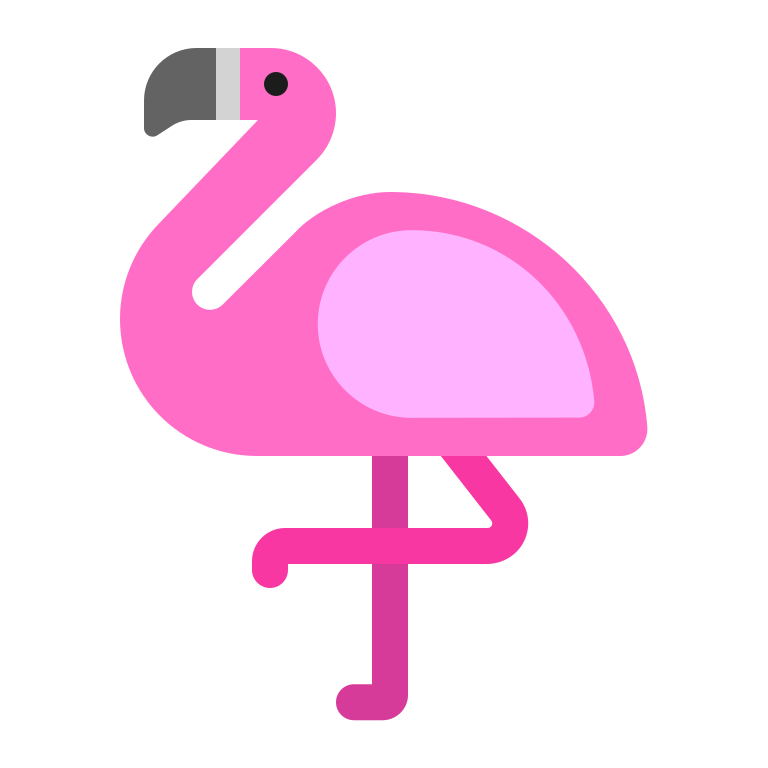
flamingo flat